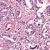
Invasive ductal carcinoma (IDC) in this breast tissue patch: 1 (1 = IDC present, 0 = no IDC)